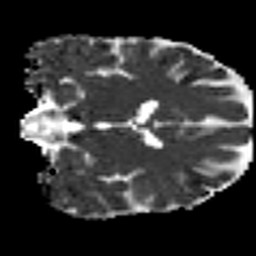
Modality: MD
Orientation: coronal
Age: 47
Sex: female
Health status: ill
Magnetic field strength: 3 T
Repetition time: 8.4 s
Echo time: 0.0926 s